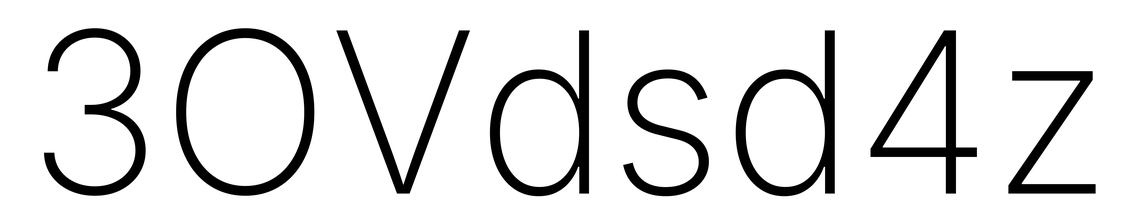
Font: Inter_ExtraLight